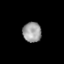
Tissue: prostate
Cell type: Epithelial cells
Senescence score: 0.3367
Nuclear area (px): 365
Mean DAPI intensity: 156.488